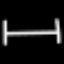
Label: bed